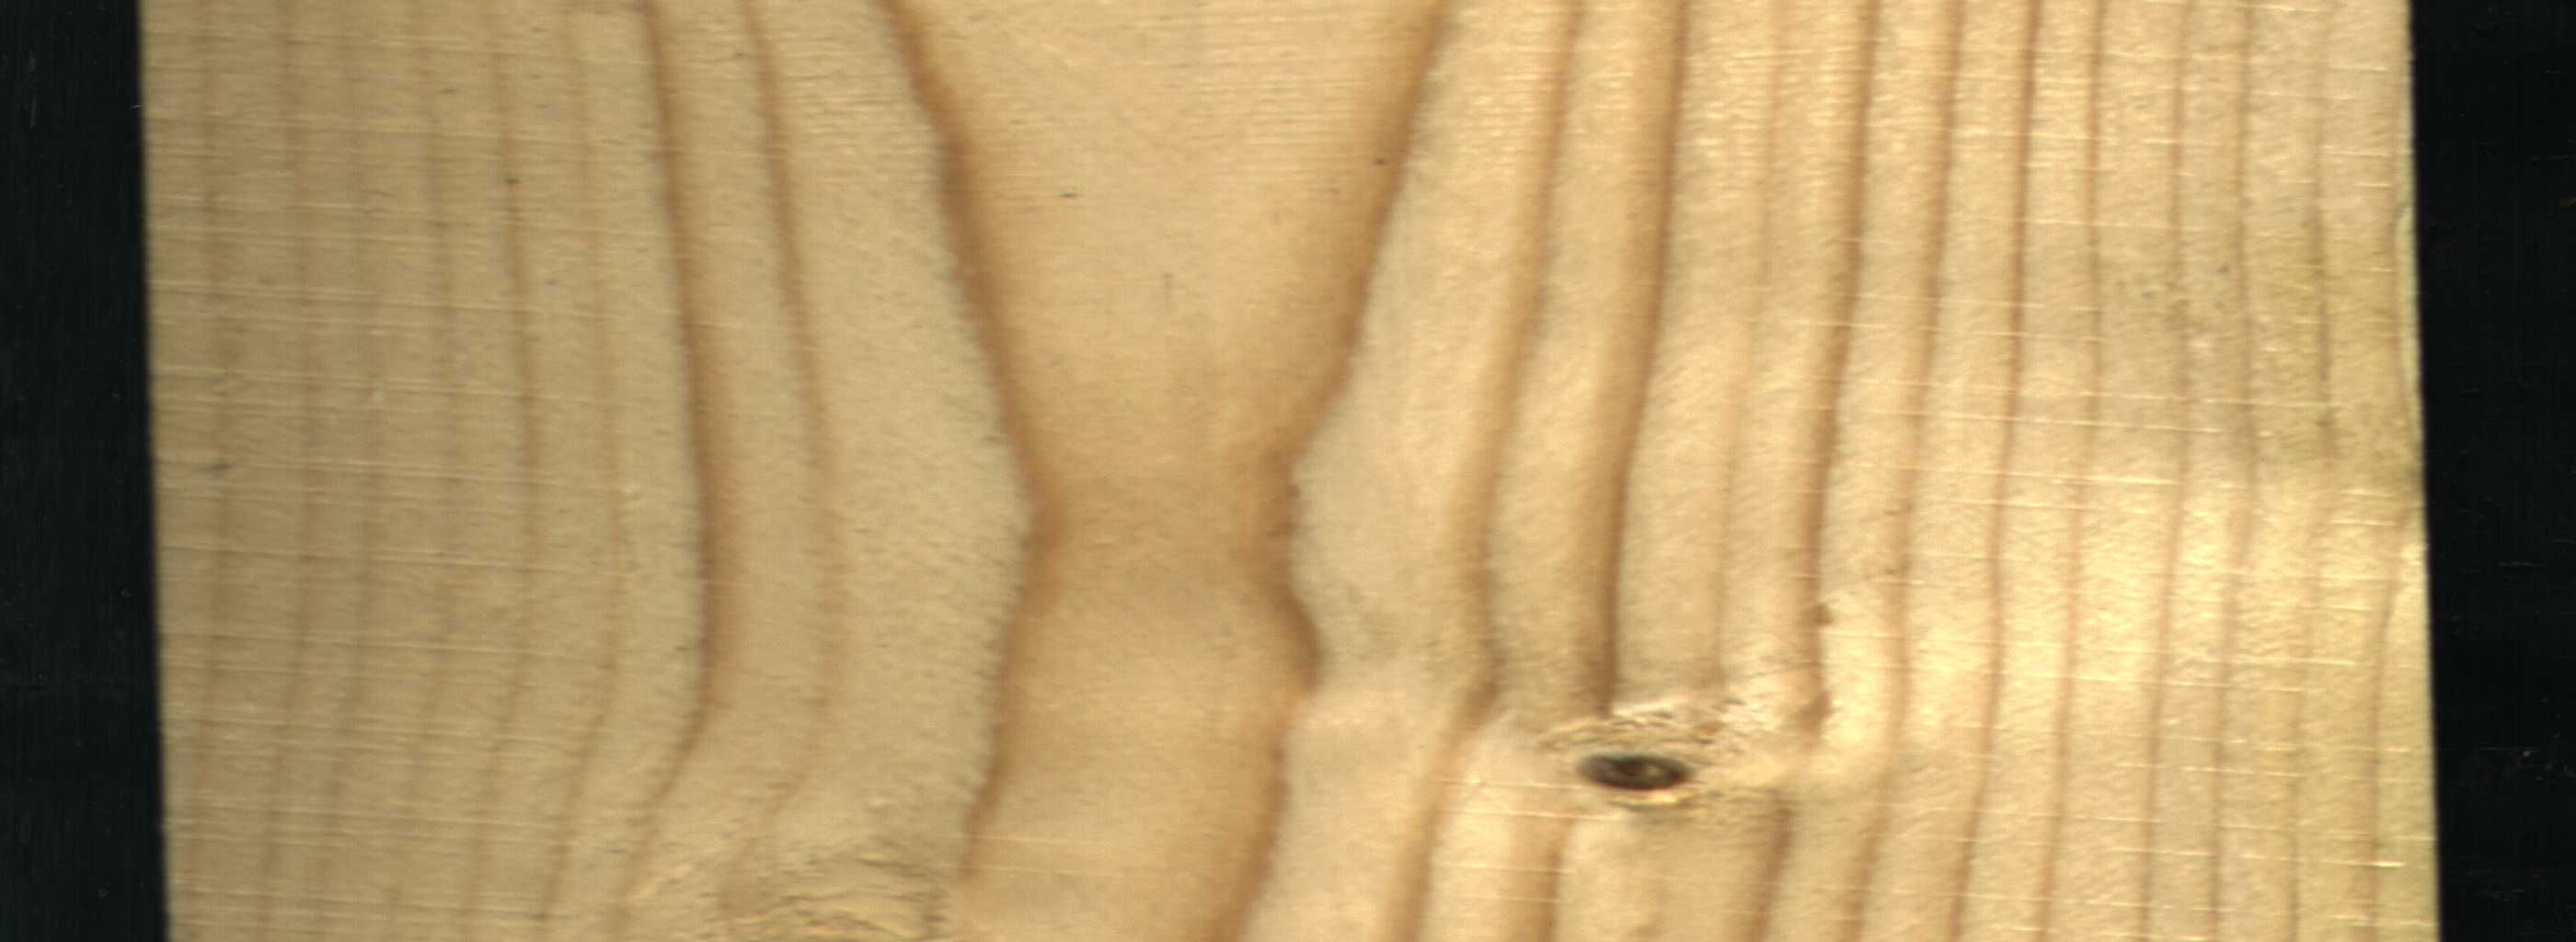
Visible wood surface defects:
Live_Knot